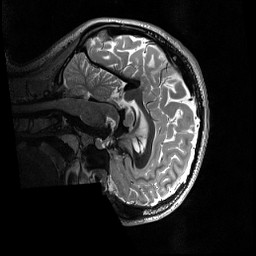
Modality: T2w
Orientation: sagittal
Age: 20
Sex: female
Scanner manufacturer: siemens
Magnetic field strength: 3 T
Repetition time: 3.2 s
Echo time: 0.566 s